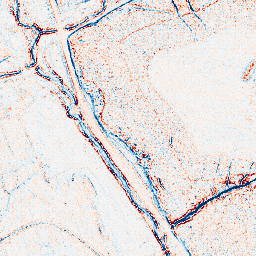
Category: edge_preserving
Decomposition family: bilateral
Decomposition parameters: d: 5
sigma_color: 100
sigma_space: 50
Upsampling method: area
Upsampling parameters: scale: 2
Upsampling scale: 2